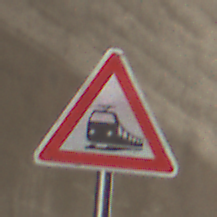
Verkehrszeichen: Bahnuebergang
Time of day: Midday
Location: Roofed (Tunnel)
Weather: NotSpecified
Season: NotSpecified
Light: Natural